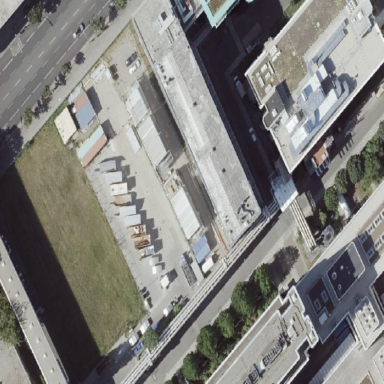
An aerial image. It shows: Industrial building with flat roof. The building is colored in white.